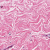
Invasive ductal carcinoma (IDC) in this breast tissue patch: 0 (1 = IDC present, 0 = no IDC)